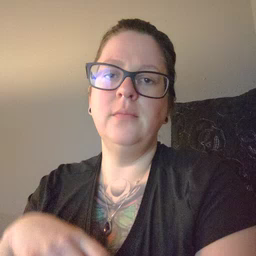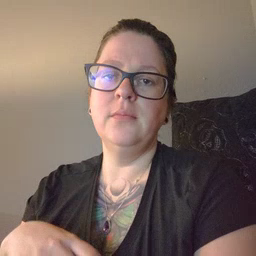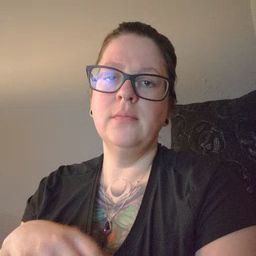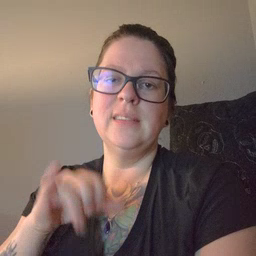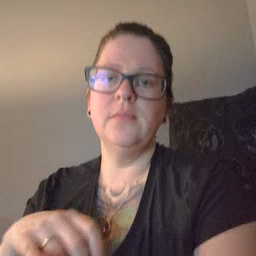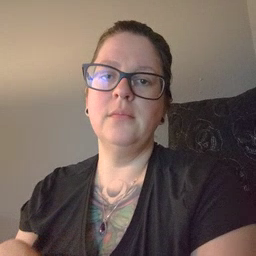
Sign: that